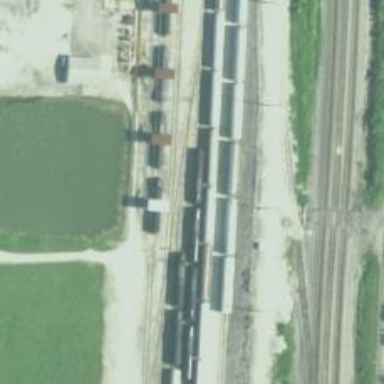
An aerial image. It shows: Railway yard.